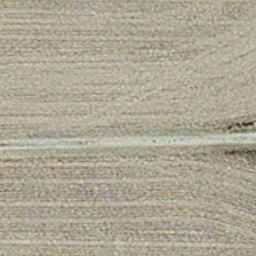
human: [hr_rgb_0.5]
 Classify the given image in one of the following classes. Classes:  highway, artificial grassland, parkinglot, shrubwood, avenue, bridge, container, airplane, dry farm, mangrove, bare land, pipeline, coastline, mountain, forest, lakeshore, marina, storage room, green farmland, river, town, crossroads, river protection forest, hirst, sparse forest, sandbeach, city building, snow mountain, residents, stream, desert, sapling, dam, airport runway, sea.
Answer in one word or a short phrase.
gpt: dry farm